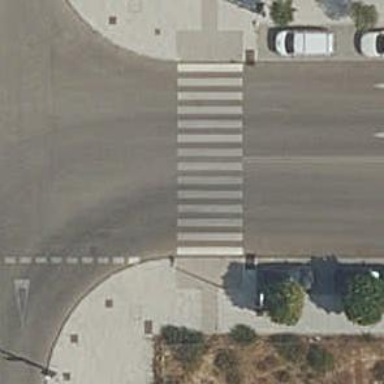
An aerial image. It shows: Footway.